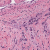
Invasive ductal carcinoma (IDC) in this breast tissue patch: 1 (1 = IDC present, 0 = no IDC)